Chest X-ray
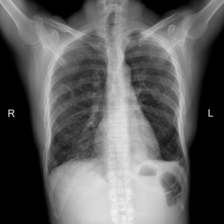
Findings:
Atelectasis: negative
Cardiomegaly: negative
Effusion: negative
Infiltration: negative
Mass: negative
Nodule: negative
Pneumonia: negative
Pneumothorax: positive
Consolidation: negative
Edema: negative
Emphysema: negative
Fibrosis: negative
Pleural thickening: negative
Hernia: negative